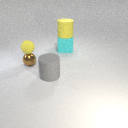
large cyan rubber cube behind large gray rubber cylinder